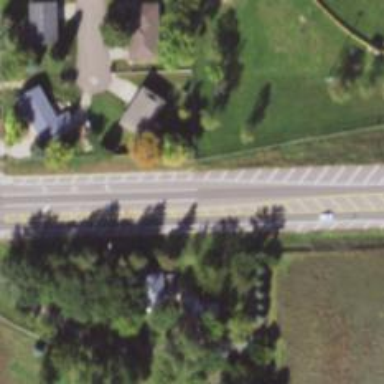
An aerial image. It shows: Asphalt road classified as trunk highway.